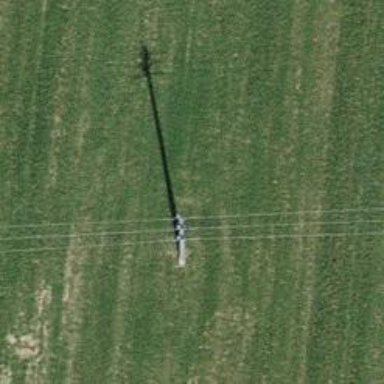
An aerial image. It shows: Minor power line.